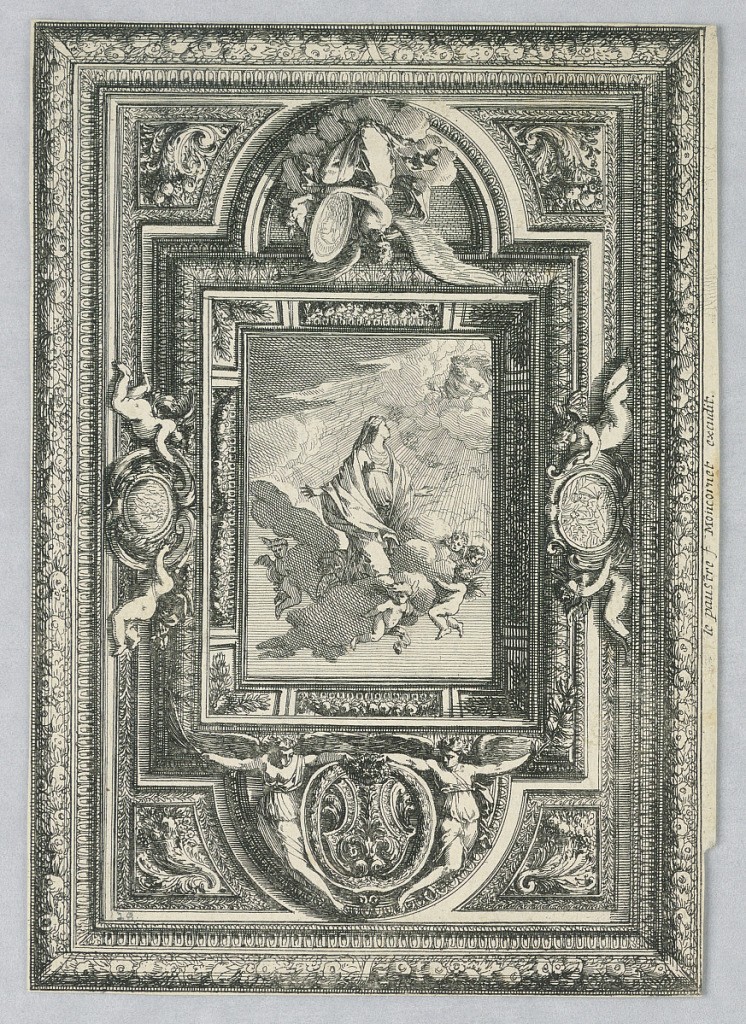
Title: Ceiling, from "Desseins de Plaphons"
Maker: Jean Le Pautre, French, 1618–1682
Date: ca. 1650
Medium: Etching on paper
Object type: Print
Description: A = Jombert 35, 6, without number and with the address: ''le paustre f'' (probably over something eliminated) ''Moncornet excudit''. B = J. 36, 5.